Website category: university
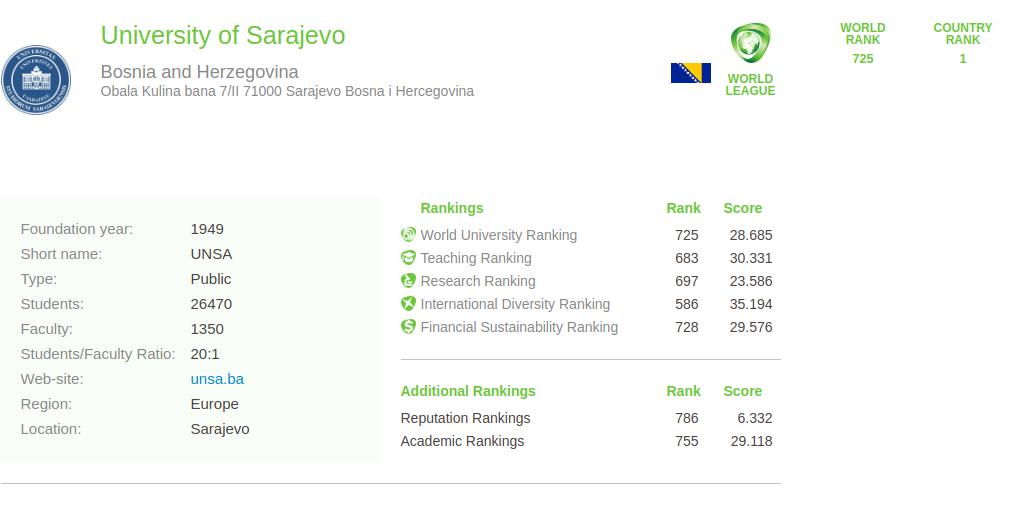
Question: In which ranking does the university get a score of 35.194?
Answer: International Diversity Ranking

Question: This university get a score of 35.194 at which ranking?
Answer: International Diversity Ranking

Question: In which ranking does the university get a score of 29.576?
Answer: Financial Sustainability Ranking

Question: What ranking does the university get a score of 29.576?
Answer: Financial Sustainability Ranking

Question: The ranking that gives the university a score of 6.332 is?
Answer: Reputation Rankings

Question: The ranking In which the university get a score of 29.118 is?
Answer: Academic Rankings

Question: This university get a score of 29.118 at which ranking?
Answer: Academic Rankings

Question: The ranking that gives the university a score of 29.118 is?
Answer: Academic Rankings